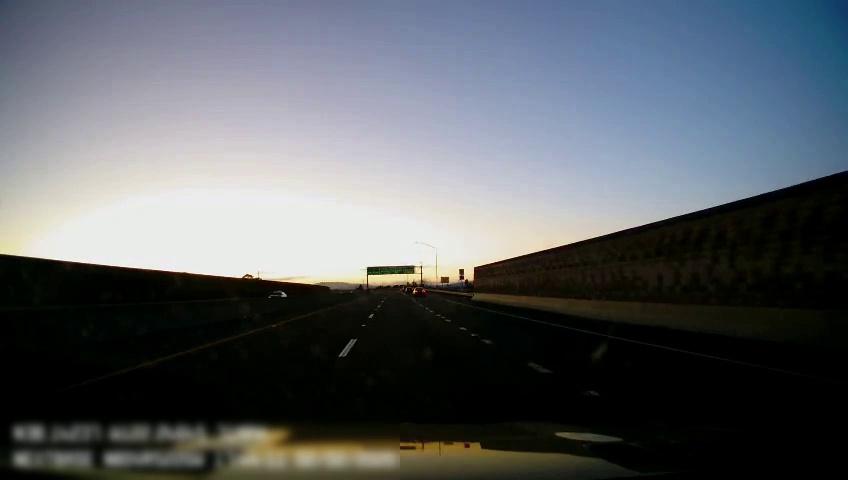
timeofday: Dusk/Dawn/Twilight
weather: Sunny
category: Drivable Space
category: Vehicles | Car
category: Vehicles | Car
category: Lanes | Current Lane
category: Lanes | Current Lane
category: Lanes | Alternate Lane
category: Lanes | Alternate Lane